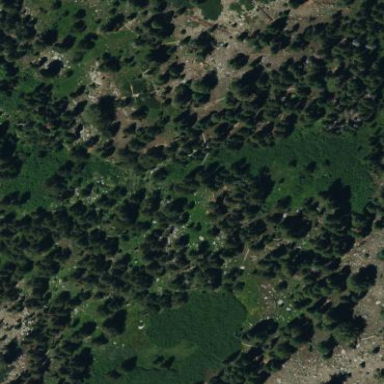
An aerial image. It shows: Wet meadow with woodland vegetation.